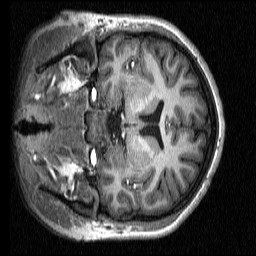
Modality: T1w
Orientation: coronal